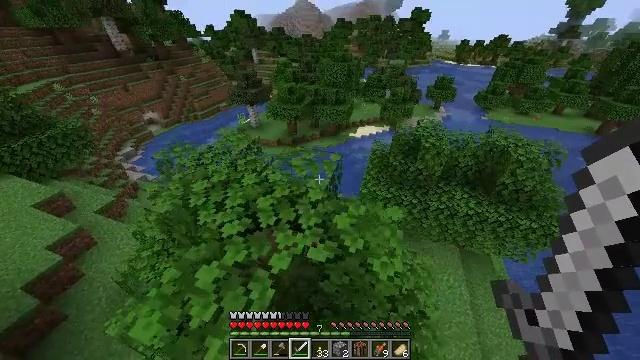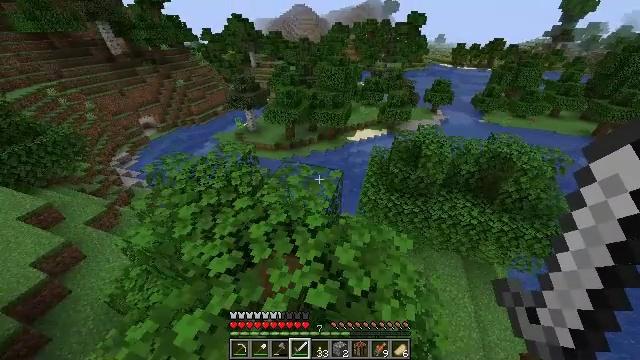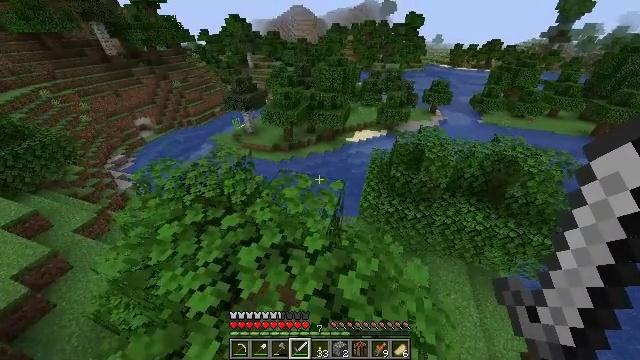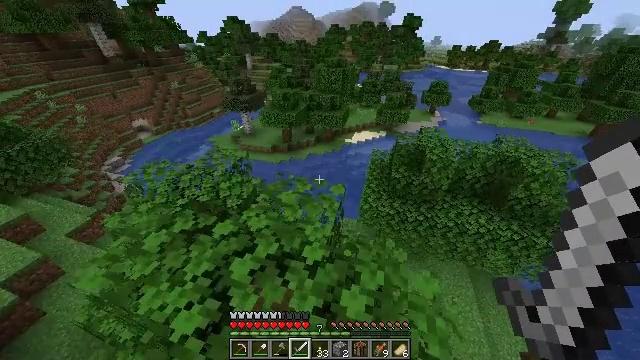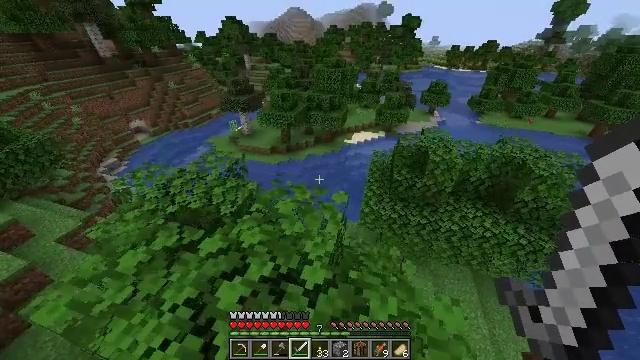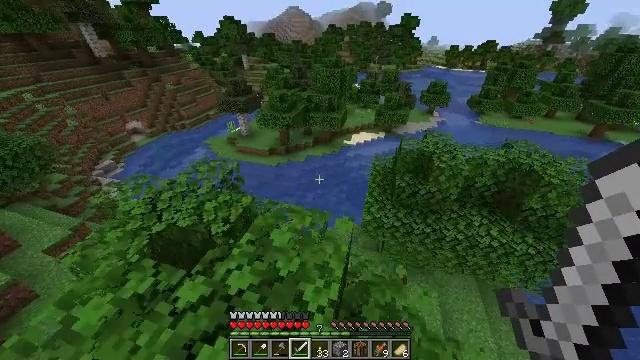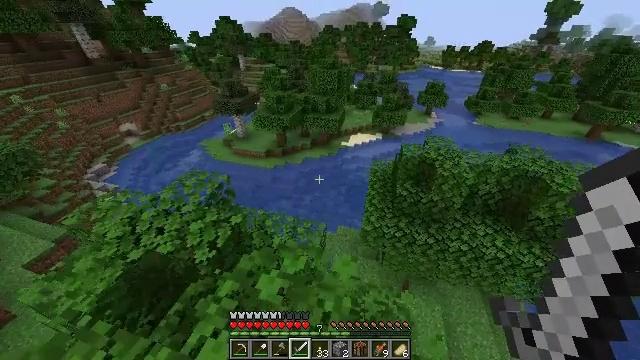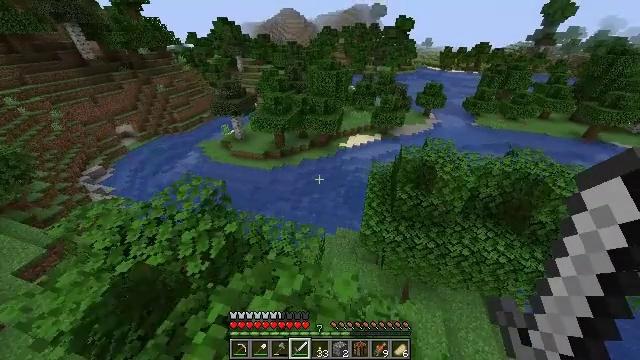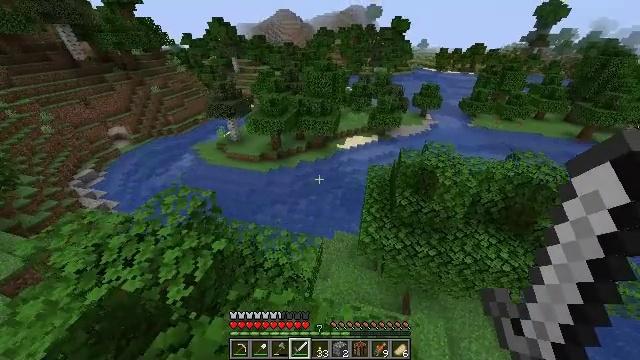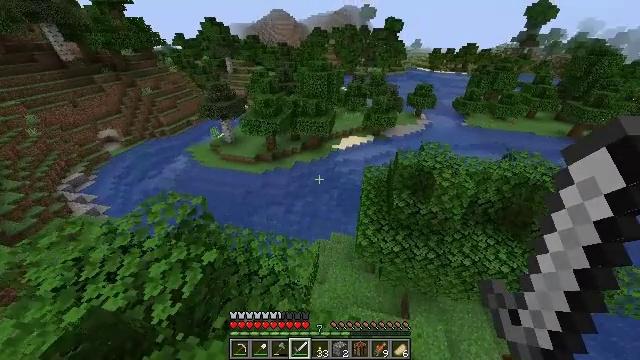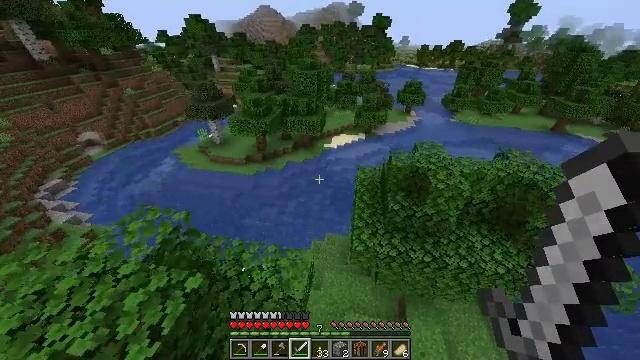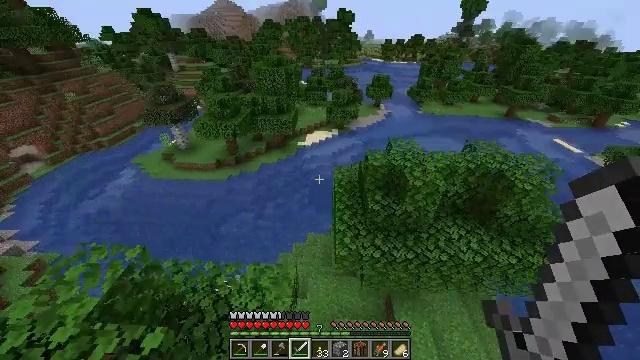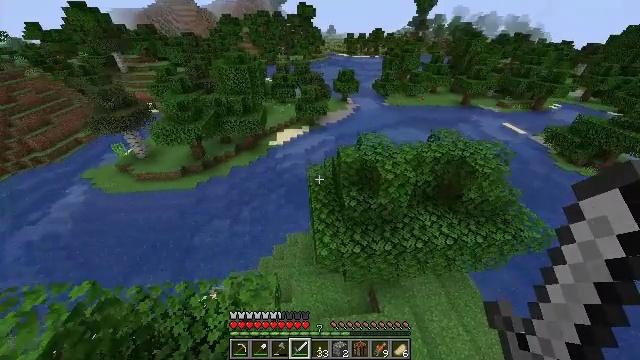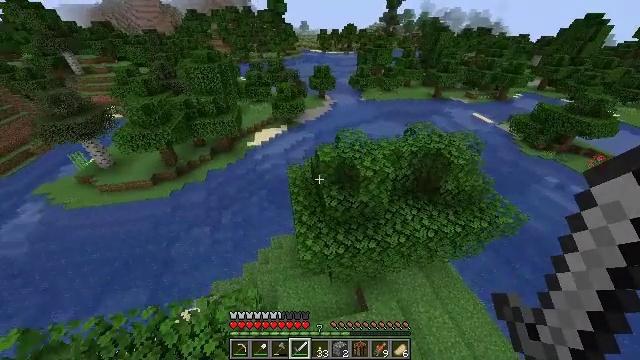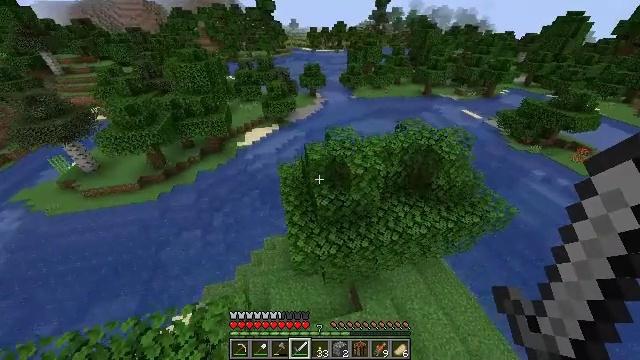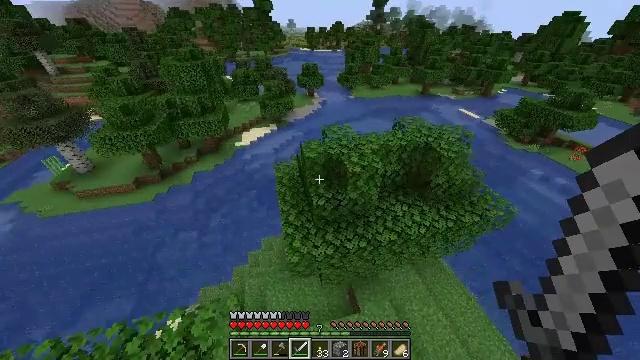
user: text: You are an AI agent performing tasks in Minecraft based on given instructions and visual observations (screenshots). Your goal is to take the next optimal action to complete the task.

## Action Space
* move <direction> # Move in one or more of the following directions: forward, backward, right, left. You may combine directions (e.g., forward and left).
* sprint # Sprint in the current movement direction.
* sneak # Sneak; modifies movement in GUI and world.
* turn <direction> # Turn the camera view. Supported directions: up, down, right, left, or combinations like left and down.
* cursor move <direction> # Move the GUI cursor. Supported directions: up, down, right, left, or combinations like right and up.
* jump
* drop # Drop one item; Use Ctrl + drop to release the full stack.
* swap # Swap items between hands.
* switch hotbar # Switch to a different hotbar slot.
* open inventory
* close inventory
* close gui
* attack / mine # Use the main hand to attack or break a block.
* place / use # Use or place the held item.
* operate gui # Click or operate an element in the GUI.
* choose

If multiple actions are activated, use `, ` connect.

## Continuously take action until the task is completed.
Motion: motion action
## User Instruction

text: Kill aquatic mobs.
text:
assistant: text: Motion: move forward, sprint
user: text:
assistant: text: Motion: move forward, sprint
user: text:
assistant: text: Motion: move forward, sprint
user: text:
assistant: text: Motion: move forward, sprint
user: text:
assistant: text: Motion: move forward, sprint
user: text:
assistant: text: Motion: move forward, sprint
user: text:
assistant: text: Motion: move forward, sprint
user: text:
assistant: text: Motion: move forward, sprint
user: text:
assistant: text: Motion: move forward, sprint, turn right
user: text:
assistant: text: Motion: move forward, sprint, turn right
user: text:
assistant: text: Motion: move forward and move right, sprint, turn right
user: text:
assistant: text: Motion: move forward and move right, sprint, turn right
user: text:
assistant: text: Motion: move forward and move right, sprint, turn right
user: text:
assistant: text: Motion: move forward and move right, sprint, turn right
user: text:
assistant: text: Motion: move forward and move right, sprint
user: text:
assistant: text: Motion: move forward and move right, sprint
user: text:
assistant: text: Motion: move forward and move right, sprint, jump
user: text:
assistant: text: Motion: move forward and move right, sprint, jump
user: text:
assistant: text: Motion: move forward and move right, sprint, jump
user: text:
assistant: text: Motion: move forward and move right, sprint, jump
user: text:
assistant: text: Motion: move forward and move right, sprint
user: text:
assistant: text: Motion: move forward and move right, sprint
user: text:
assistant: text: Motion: move forward and move right, sprint
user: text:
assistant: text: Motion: move forward and move right, sprint
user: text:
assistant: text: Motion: move forward and move right, sprint
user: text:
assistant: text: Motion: move forward and move right, sprint
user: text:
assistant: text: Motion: move forward and move right, sprint
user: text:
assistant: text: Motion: move forward and move right, sprint
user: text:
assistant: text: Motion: move forward and move right, sprint
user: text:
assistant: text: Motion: move forward and move right, sprint